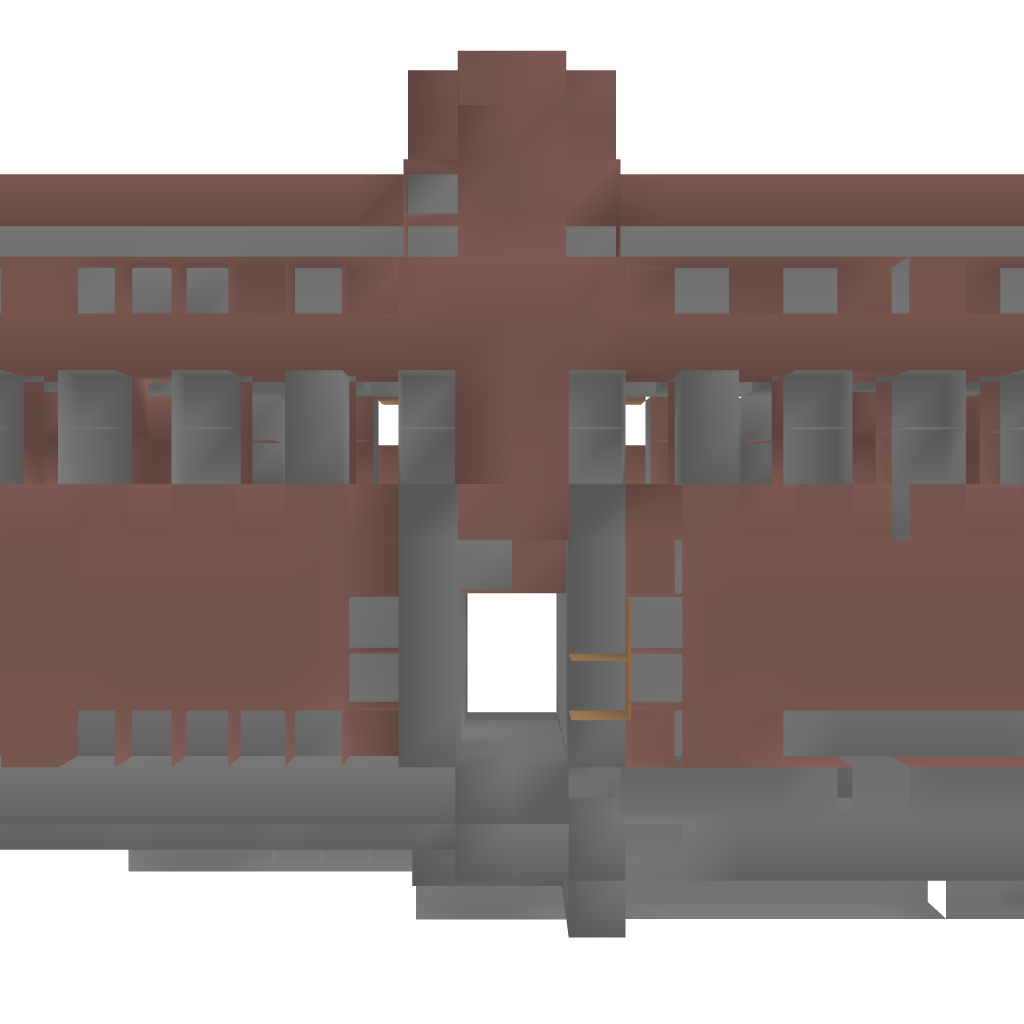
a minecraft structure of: Castle Module - Entrance (button) bad low quality